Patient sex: M
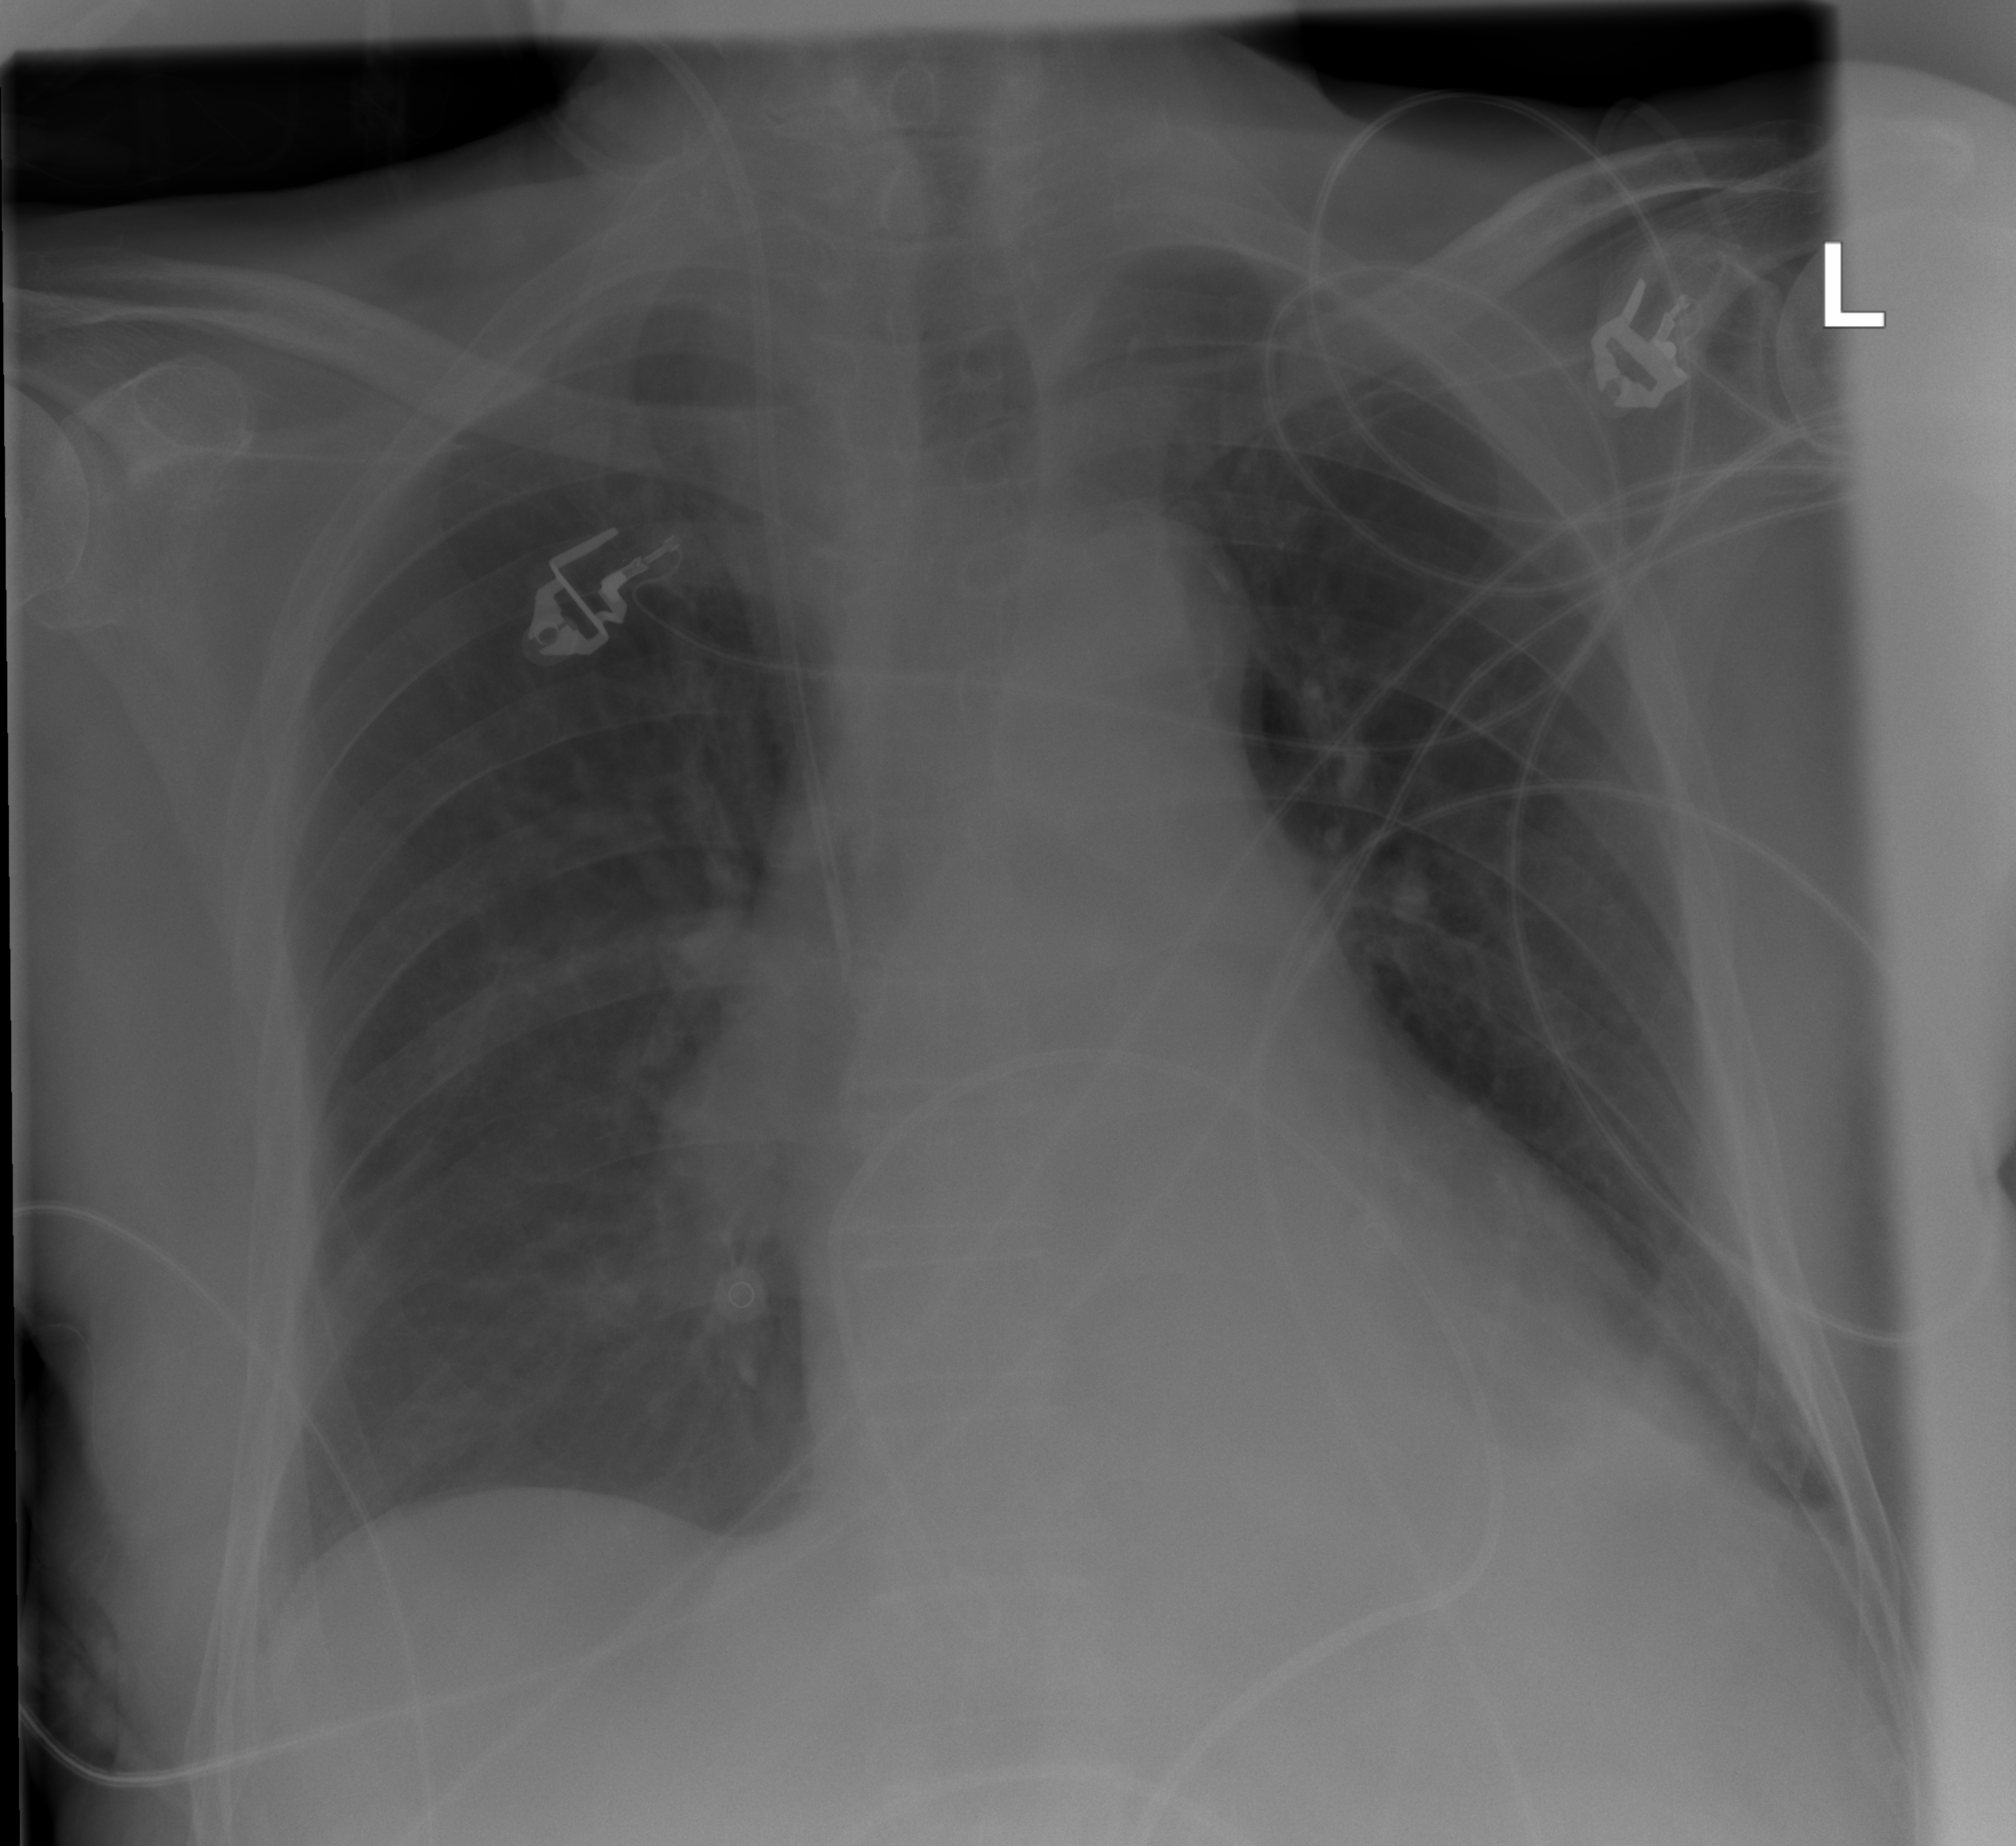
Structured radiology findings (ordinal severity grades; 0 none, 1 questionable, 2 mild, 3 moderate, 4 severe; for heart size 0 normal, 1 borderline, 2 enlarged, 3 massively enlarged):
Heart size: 0
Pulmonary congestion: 0
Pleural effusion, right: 0
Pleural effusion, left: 1
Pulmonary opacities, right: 0
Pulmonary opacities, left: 0
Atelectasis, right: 0
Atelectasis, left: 1